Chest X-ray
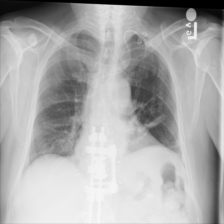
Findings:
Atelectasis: positive
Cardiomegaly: negative
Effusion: positive
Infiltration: positive
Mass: negative
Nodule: negative
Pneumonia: negative
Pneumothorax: negative
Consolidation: negative
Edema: negative
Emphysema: negative
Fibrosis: negative
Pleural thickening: negative
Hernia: negative